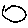
Label: circle